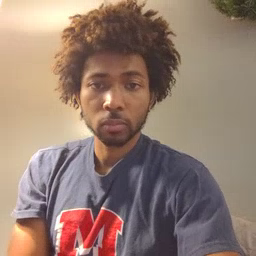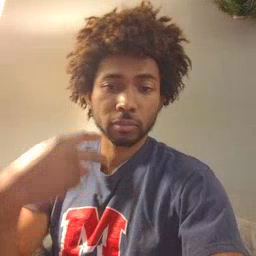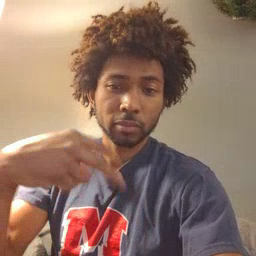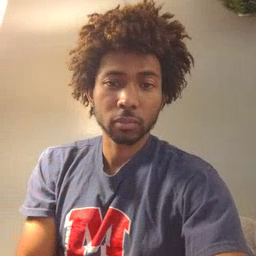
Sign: dance